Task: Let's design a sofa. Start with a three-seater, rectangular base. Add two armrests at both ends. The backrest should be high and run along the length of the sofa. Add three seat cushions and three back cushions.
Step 132:
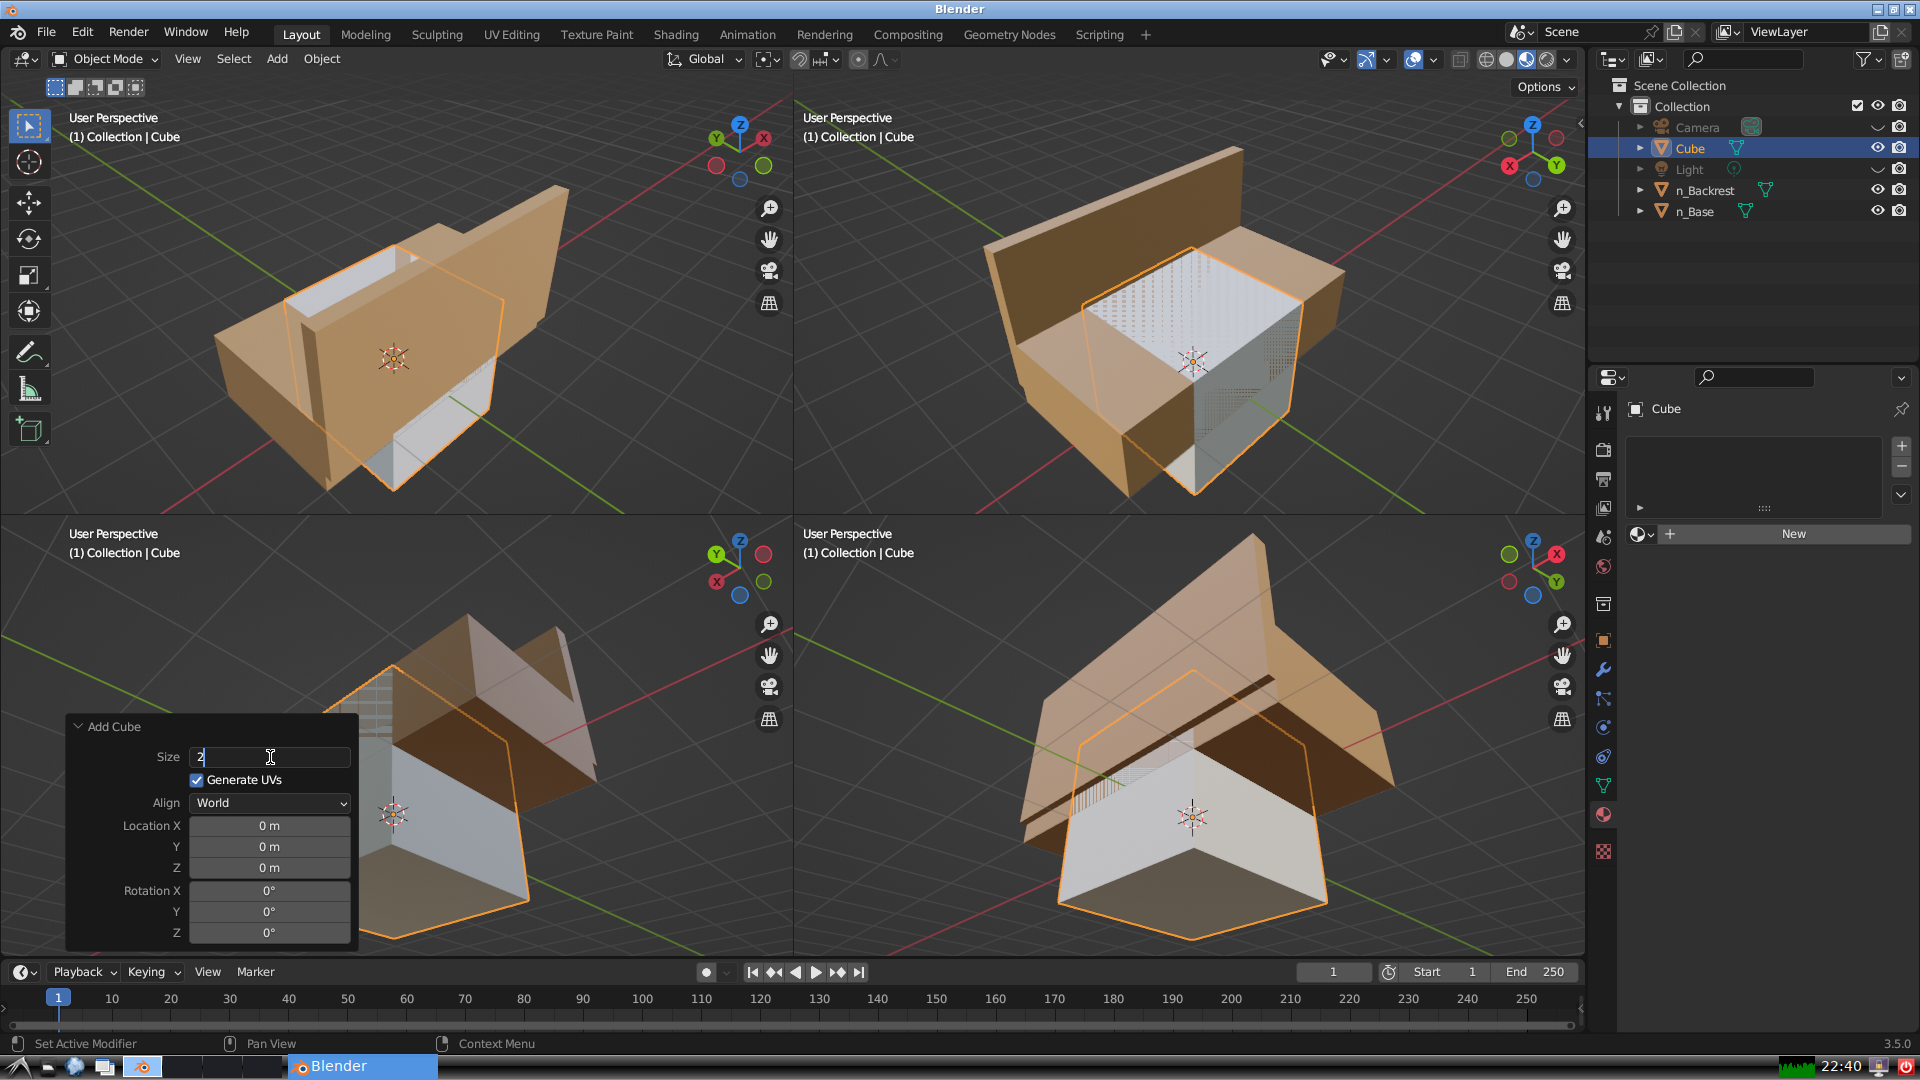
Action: {"key_press": ['Return']}